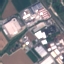
Label: Industrial